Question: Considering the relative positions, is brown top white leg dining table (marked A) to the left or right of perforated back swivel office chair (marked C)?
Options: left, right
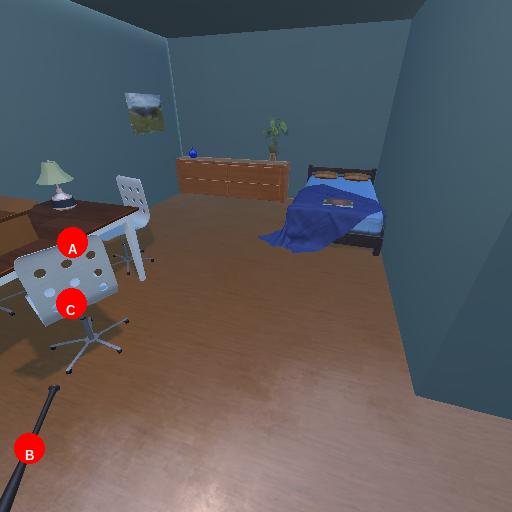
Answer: left